Field crop: maize
Growth stage: 1
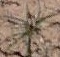
Species: salsola